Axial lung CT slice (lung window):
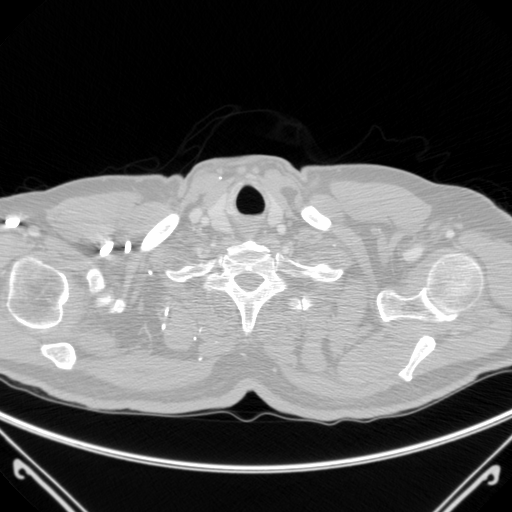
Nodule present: no